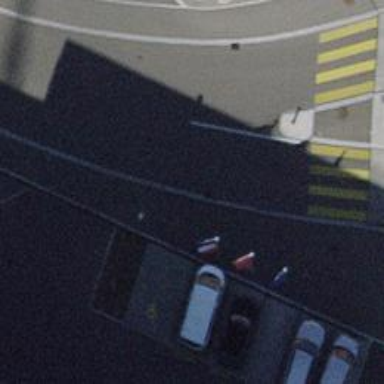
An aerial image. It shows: Disabled parking space.